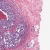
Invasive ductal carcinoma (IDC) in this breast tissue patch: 0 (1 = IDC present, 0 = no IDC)